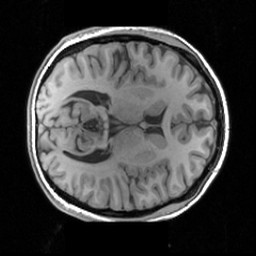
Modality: T1w
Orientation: axial
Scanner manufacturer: siemens
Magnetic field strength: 3 T
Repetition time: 1.63 s
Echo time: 0.00311 s